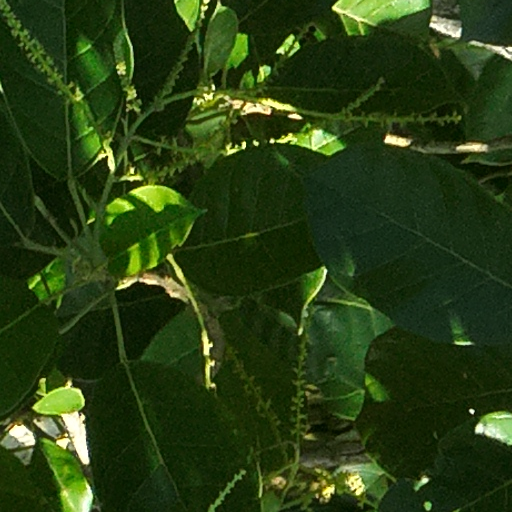
Species: Hieronyma alchorneoides
GBIF accepted scientific name: Hieronyma alchorneoides
Crown area (m\u00b2): 232.32